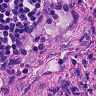
Metastatic tissue present: no